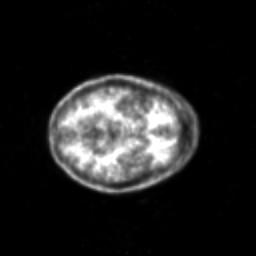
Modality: PET
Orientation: axial
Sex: female
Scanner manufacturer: siemens